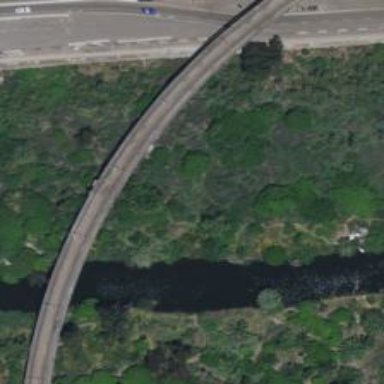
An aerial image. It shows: Bridge for light rail railway with electrified contact lines.